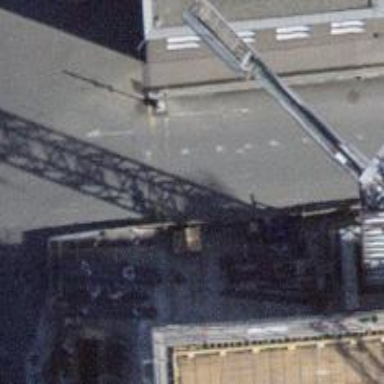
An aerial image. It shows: Lift gate barrier.